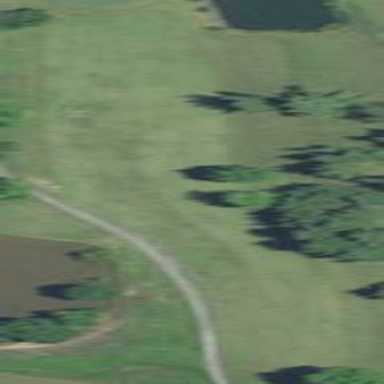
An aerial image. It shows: Grassy area designated as golf fairway.